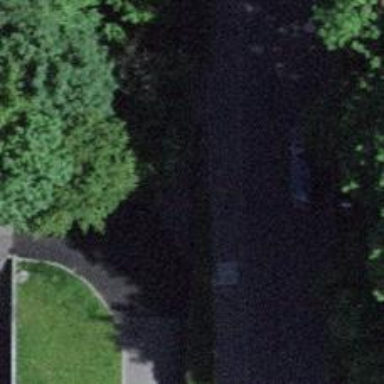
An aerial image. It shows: Asphalt footway.